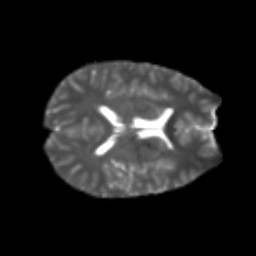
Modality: T2w
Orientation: axial
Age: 21
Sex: male
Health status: healthy
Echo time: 0.074 s